Interaction volume radius: 10 \u00c5
Interaction volume height: 25 \u00c5
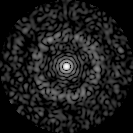
Disorder parameter: 0.8274